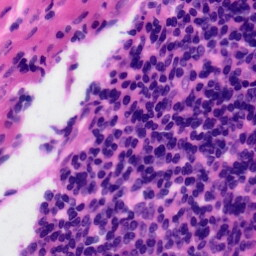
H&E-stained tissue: Tonsil